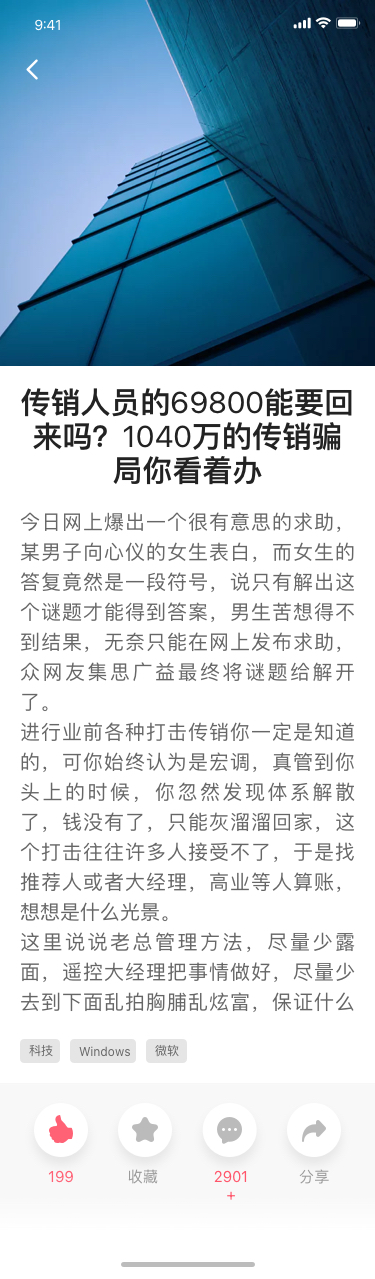
Text in this UI design:
传销人员的69800能要回来吗？1040万的传销骗局你看着办
今日网上爆出一个很有意思的求助，某男子向心仪的女生表白，而女生的答复竟然是一段符号，说只有解出这个谜题才能得到答案，男生苦想得不到结果，无奈只能在网上发布求助，众网友集思广益最终将谜题给解开了。
进行业前各种打击传销你一定是知道的，可你始终认为是宏调，真管到你头上的时候，你忽然发现体系解散了，钱没有了，只能灰溜溜回家，这个打击往往许多人接受不了，于是找推荐人或者大经理，高业等人算账，想想是什么光景。
这里说说老总管理方法，尽量少露面，遥控大经理把事情做好，尽量少去到下面乱拍胸脯乱炫富，保证什么上平台好，有6位数的工资，下面人都相信你，一旦出问题，下面的人都要找老总要钱，因为都认为老总有钱，到时候怎么办？本人就是例子，上去后傻眼了，又没有太多经验，只能去发展，结果现在我是回不了家了，有时间细说下。

科技
Windows
微软